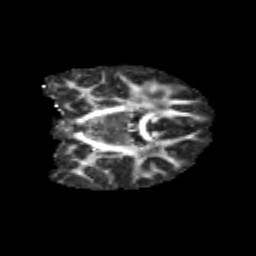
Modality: FA
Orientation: coronal
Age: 11
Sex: male
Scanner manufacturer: siemens
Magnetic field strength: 3 T
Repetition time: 3.8 s
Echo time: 0.07 s